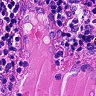
Metastatic tissue present: no